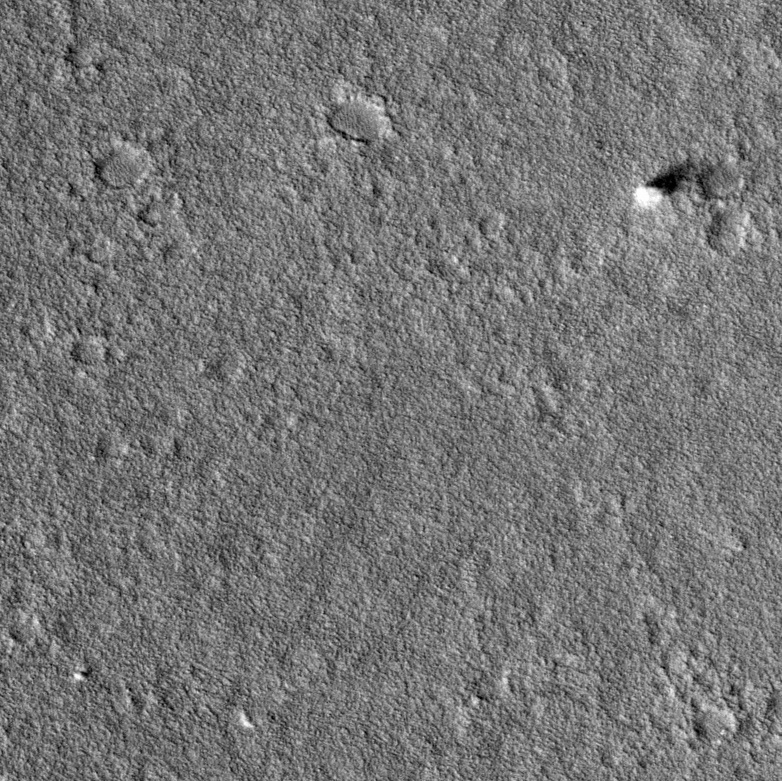
Label: dustdevil